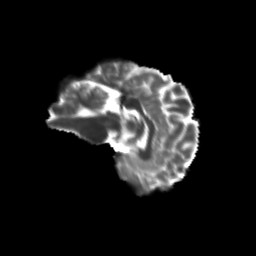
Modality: T2w
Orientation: sagittal
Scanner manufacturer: siemens
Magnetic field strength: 3 T
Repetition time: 9.2 s
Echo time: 0.084 s